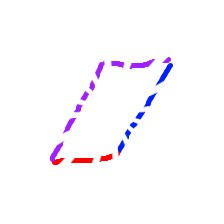
Shape: parallelogram